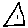
Label: triangle